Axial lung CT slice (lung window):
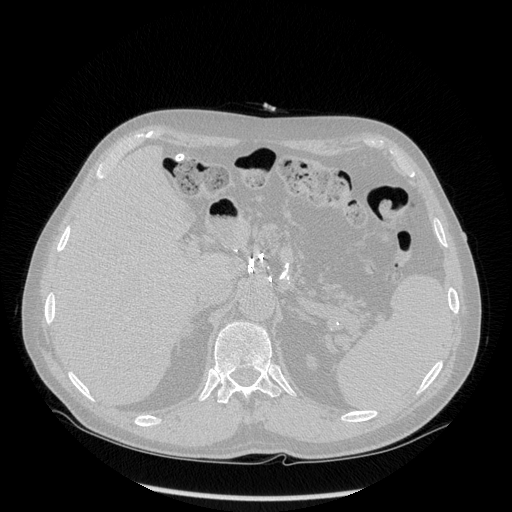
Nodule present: no